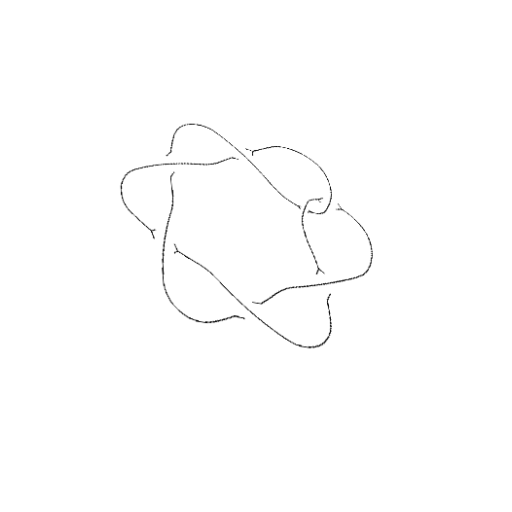
Crossing number: 7